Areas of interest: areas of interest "Dongcheng Library"
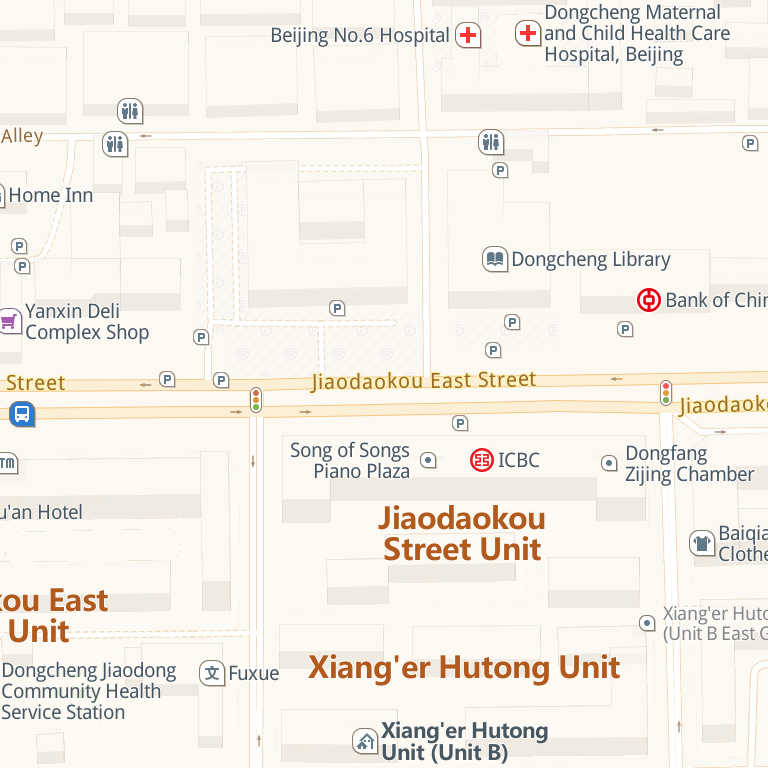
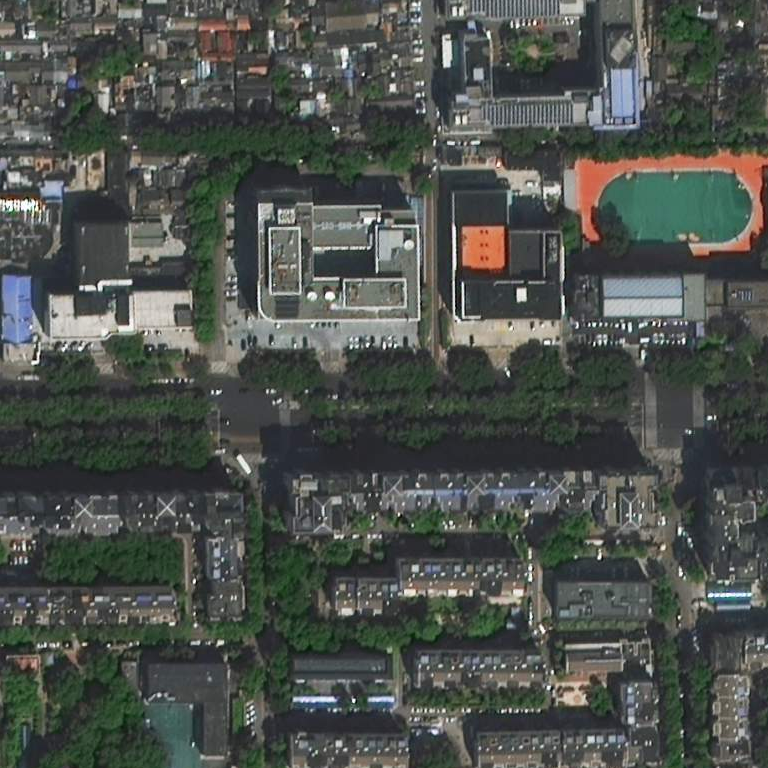